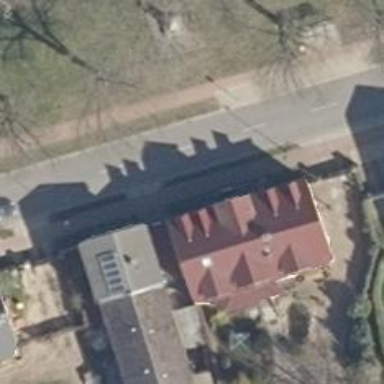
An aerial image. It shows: Building with gabled roof made of roof tiles.